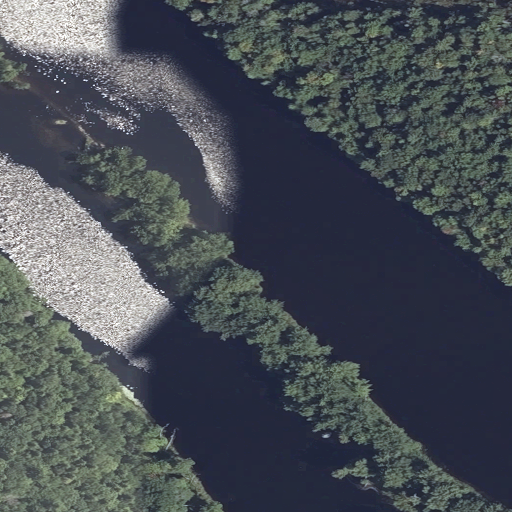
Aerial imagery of island in Maine named Boom Islands containing open water, woody wetlands, herbaceous wetlands, evergreen forest, deciduous forest, and mixed forest